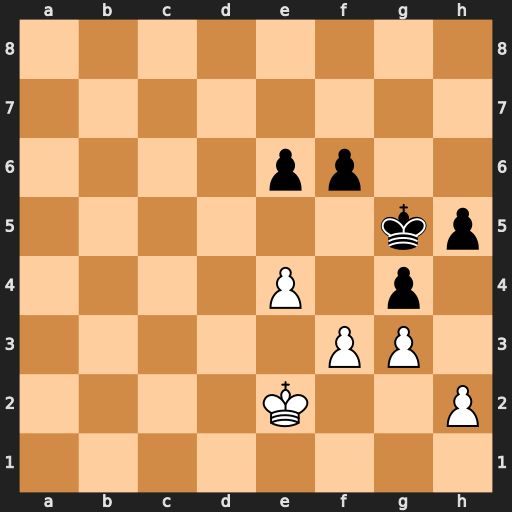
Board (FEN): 8/8/4pp2/6kp/4P1p1/5PP1/4K2P/8
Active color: w
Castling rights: -
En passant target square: -
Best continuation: f4+ Kg6 Kd3 Kf7 Kc4